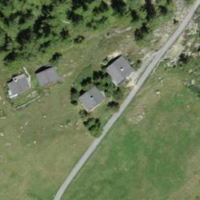
EUNIS habitat code: 23
Species observed at this site:
Rumex alpinus
Cyaniris semiargus
Euphorbia cyparissias